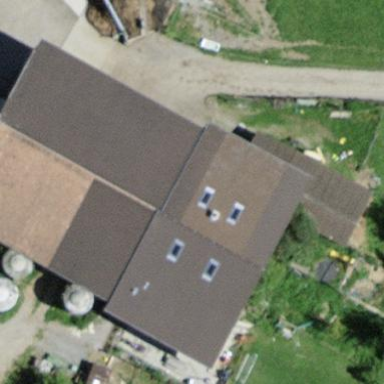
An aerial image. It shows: Farm building.